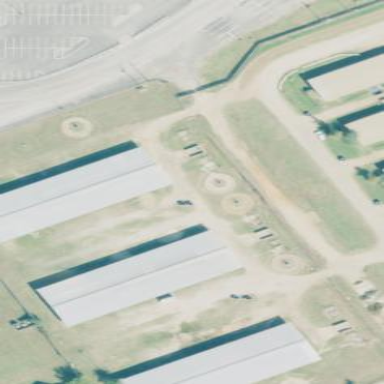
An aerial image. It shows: Stable building.